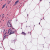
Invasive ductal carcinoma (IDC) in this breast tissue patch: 1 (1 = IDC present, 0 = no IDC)